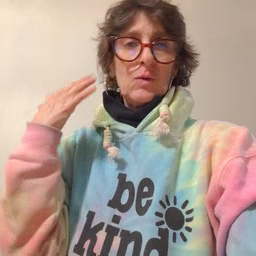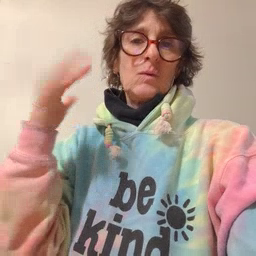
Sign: noisy